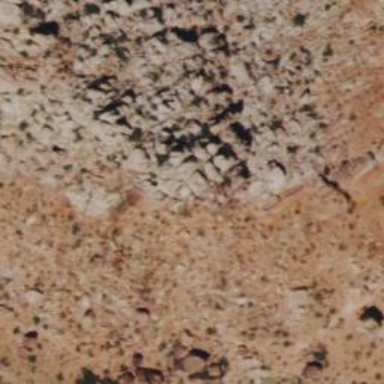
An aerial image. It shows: Brown cliff in the natural landscape.